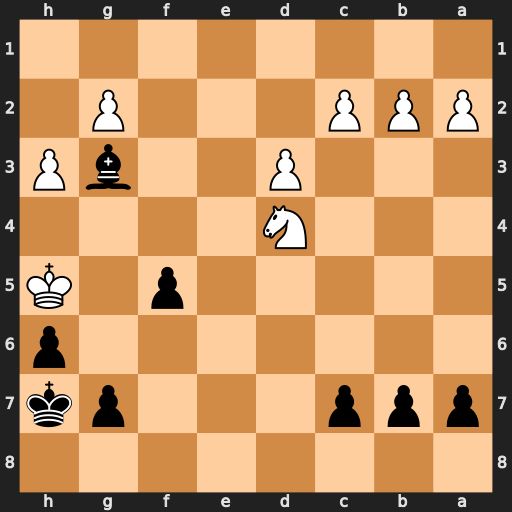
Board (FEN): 8/ppp3pk/7p/5p1K/3N4/3P2bP/PPP3P1/8
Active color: b
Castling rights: -
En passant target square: -
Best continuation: g6#